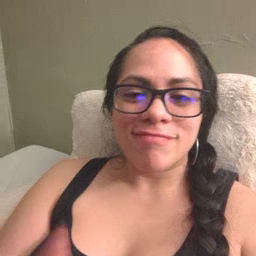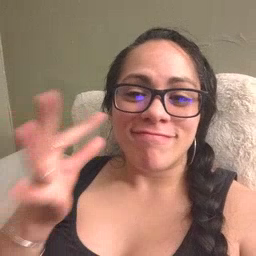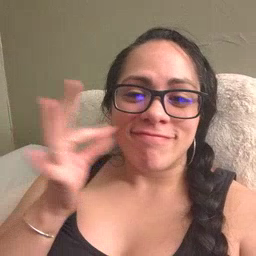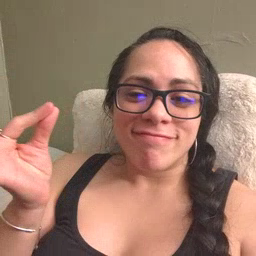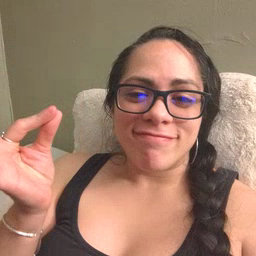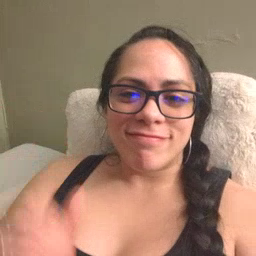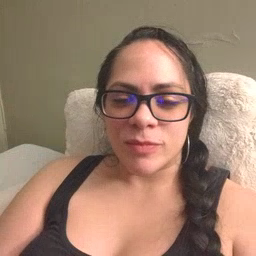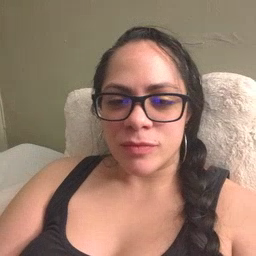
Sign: cat